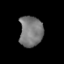
Tissue: prostate
Cell type: T cells
Senescence score: 0.7497
Nuclear area (px): 708
Mean DAPI intensity: 120.127